Field crop: tomato
Growth stage: 2
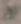
Species: solanum